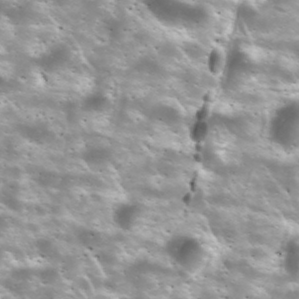
Label: non_frost